Question: In my 'UITableView', if a section has 0 rows, I tell it to be set up like so:
'''
if (top3ArrayForSection.count-1 < 1) {
// title of the item
cell.textLabel.text = @"No items found, but we'll keep a lookout for you!";
cell.textLabel.font = [UIFont systemFontOfSize:12];
cell.detailTextLabel.text = [NSString stringWithFormat:@""];
[cell.imageView setImage:[UIImage imageNamed:@""]];
}
'''
This is so that 'detailTextLabel' is blank, and the 'cell.imageView' doesn't show. However, the cell ends up showing up like the picture below. The image is blank, but still taking up space, resulting in the 'textLabel' being pushed off to the right like that. How can I remove the image all together for that specific cell?

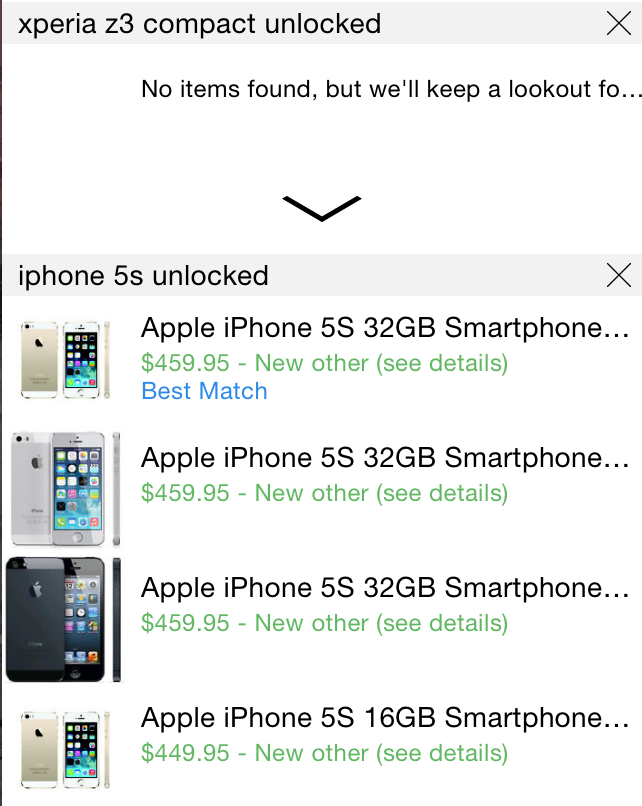
Answer: I would use a different subclass of UITableViewCell to display the one without the image. That will be a lot easier than trying to move stuff around dynamically.